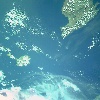
Label: water